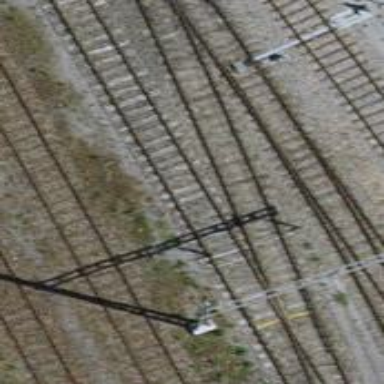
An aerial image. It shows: Railway yard with one track. The railway is electrified with contact line.